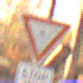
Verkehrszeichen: VorfahrtGewaehren
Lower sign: Entfernungsangaben3
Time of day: SunriseSunset
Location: Roofed (Suburban)
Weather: Clear
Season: NotSpecified
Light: Natural